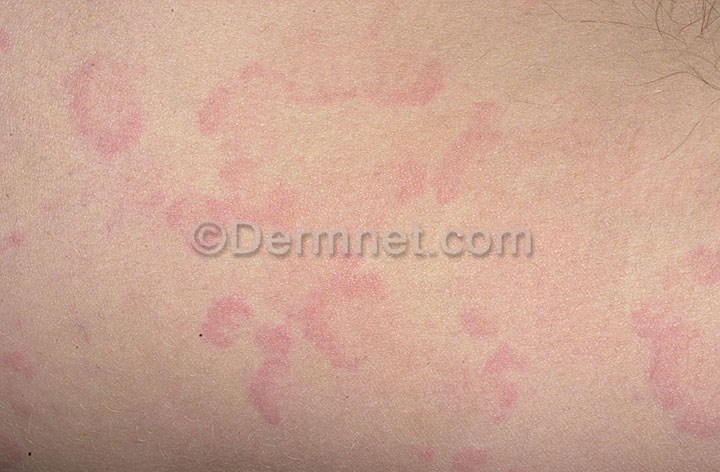
Disease: Urticaria Hives